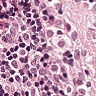
Metastatic tissue present: no